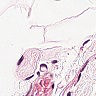
Metastatic tissue present: no